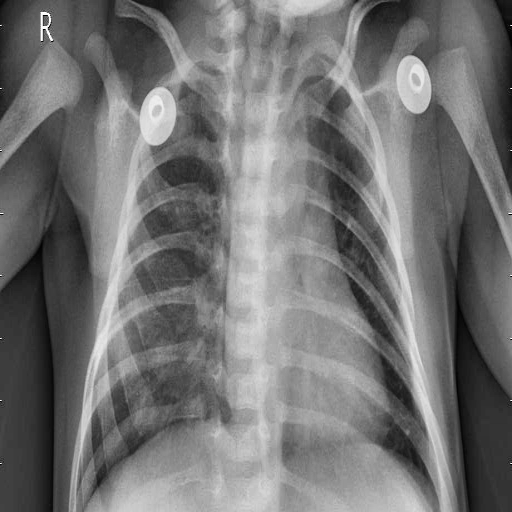
Finding: PNEUMONIA